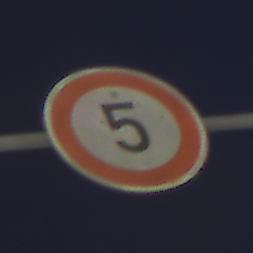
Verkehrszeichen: Geschwindigkeit5
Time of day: Night
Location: Outdoor (Urban)
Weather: PartlyCloudy
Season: NotSpecified
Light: Artificial